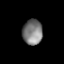
Tissue: lung
Cell type: Endothelial cells
Senescence score: 0.6335
Nuclear area (px): 495
Mean DAPI intensity: 122.677